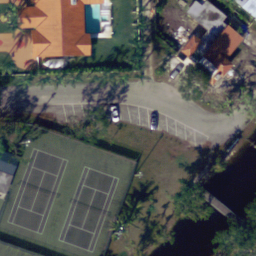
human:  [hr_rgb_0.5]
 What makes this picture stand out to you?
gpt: tennis court